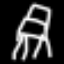
Label: chair